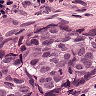
Metastatic tissue present: yes